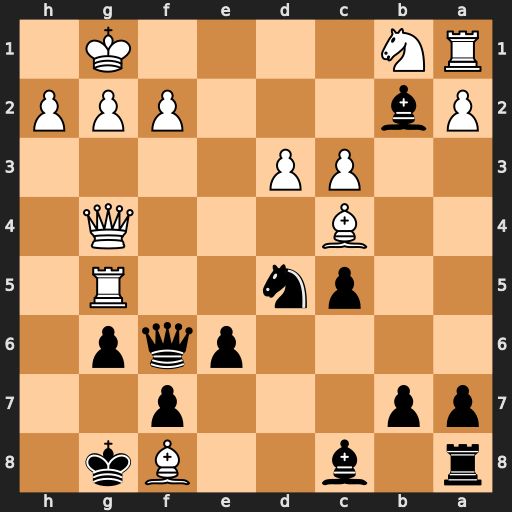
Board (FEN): r1b2Bk1/pp3p2/4pqp1/2pn2R1/2B3Q1/2PP4/Pb3PPP/RN4K1
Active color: b
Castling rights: -
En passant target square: -
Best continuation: Kxf8 Nd2 Bxa1